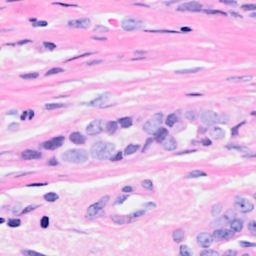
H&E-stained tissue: Breast